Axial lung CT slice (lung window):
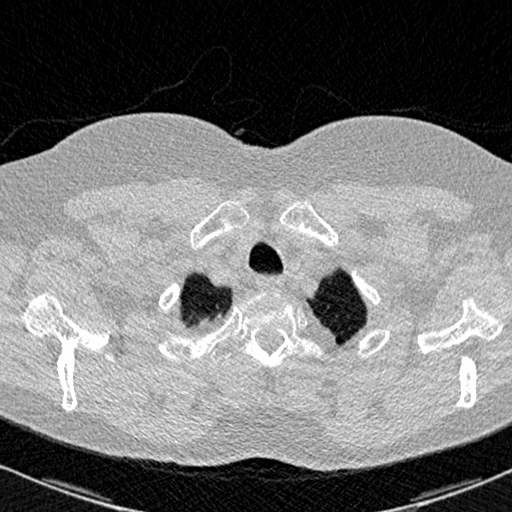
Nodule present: no